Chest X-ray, PA view. Patient: 40 years old, sex M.
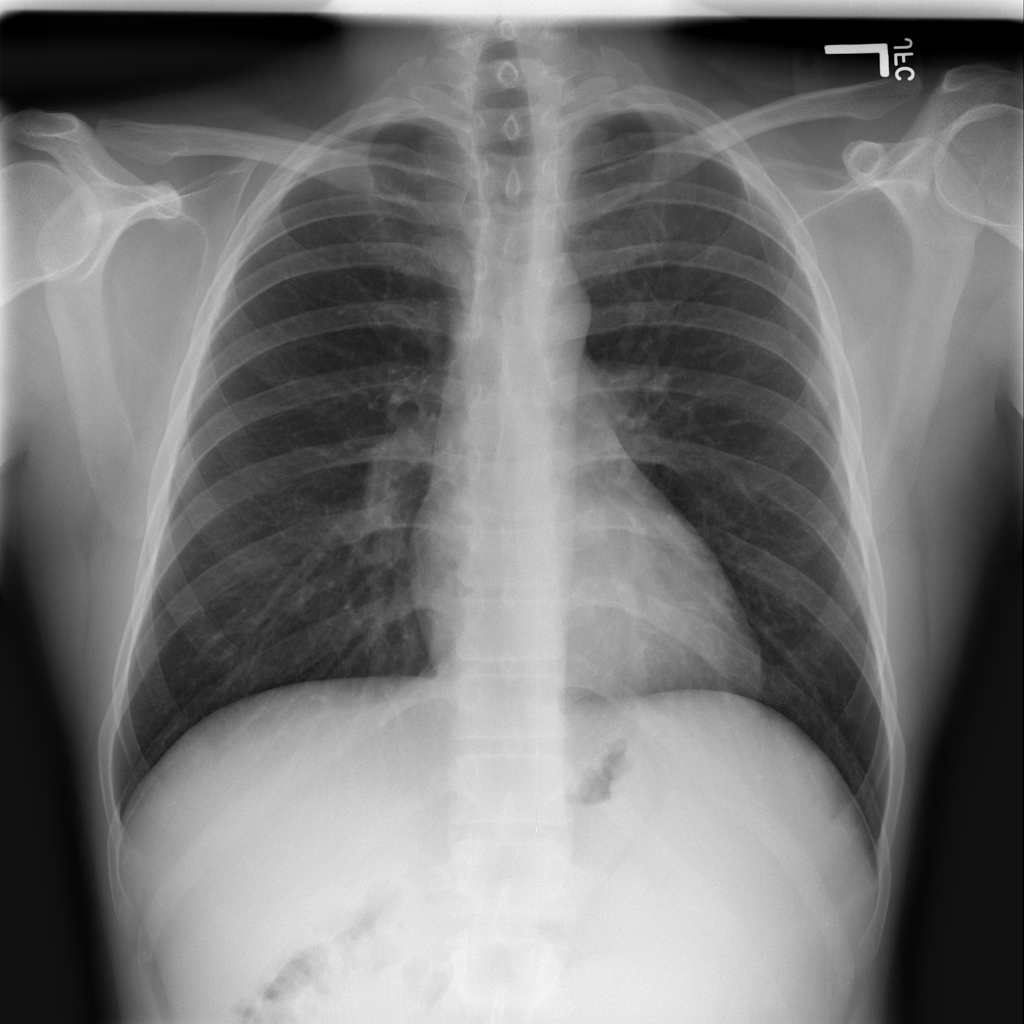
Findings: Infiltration